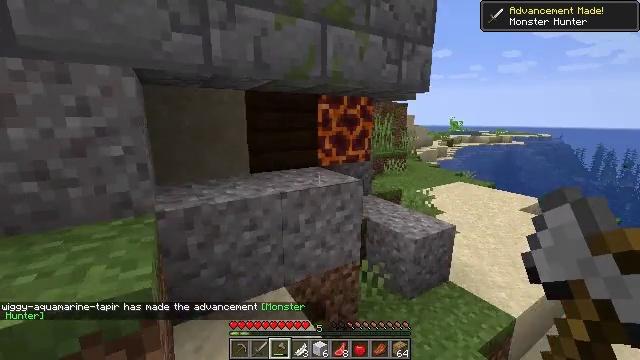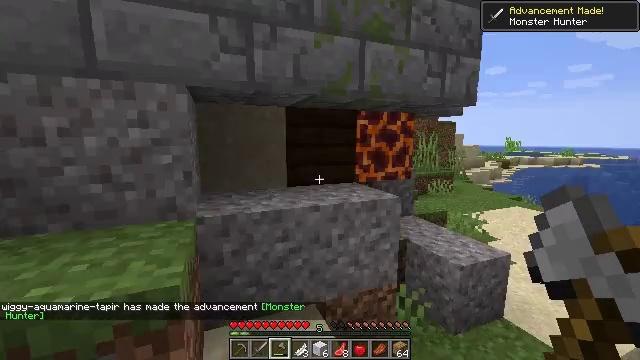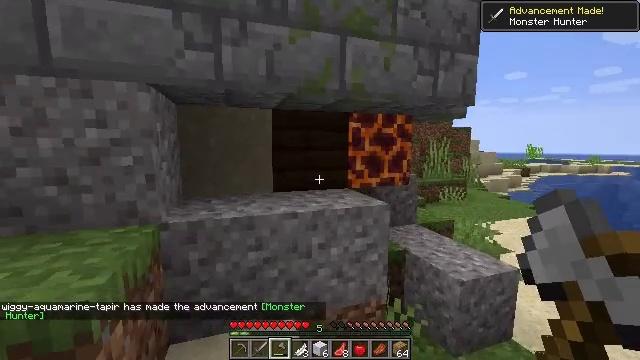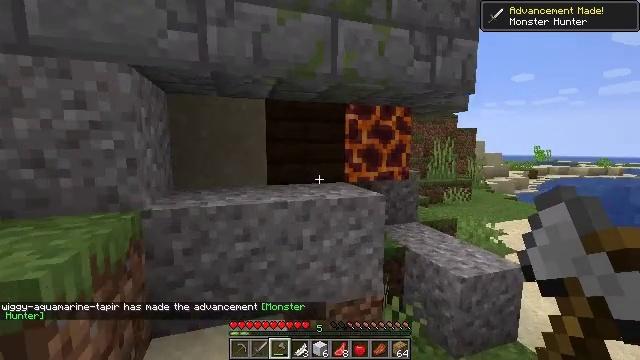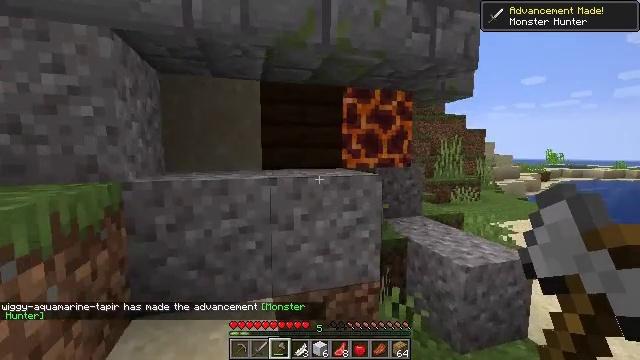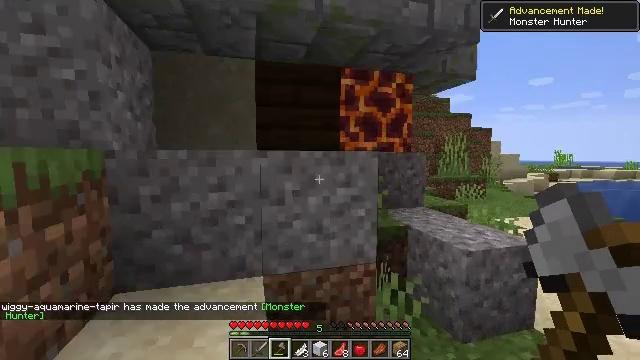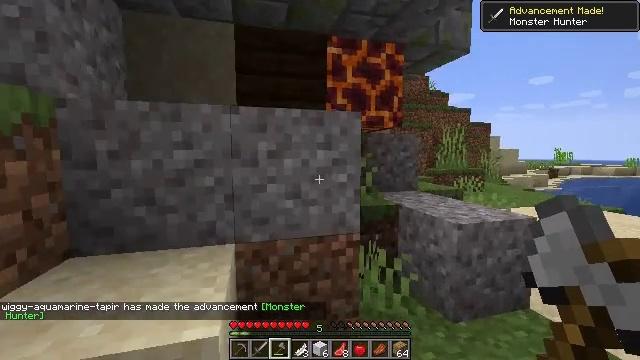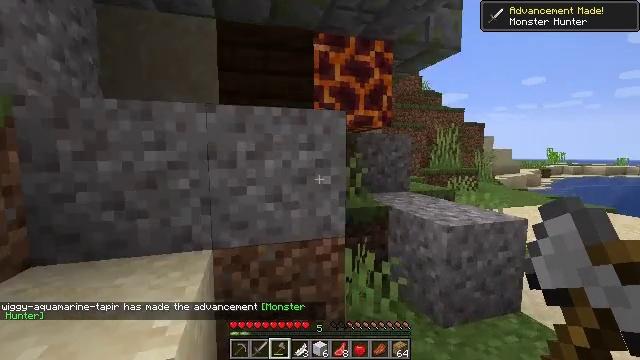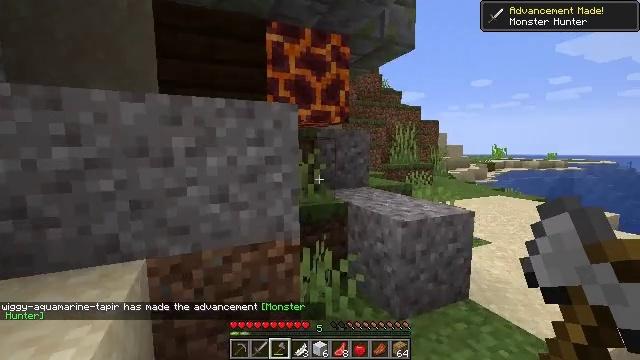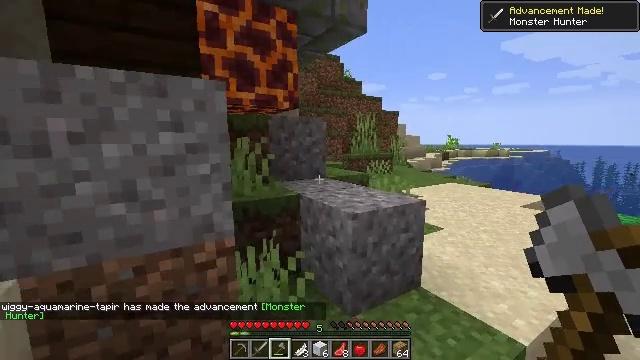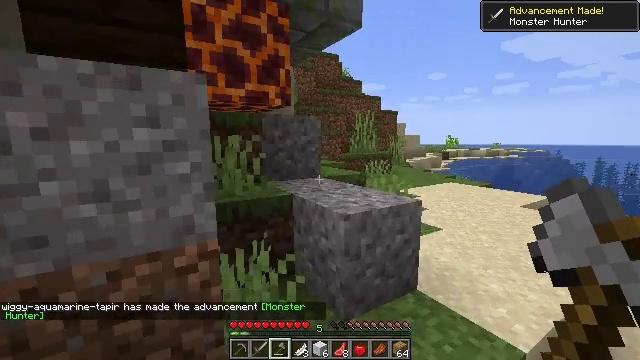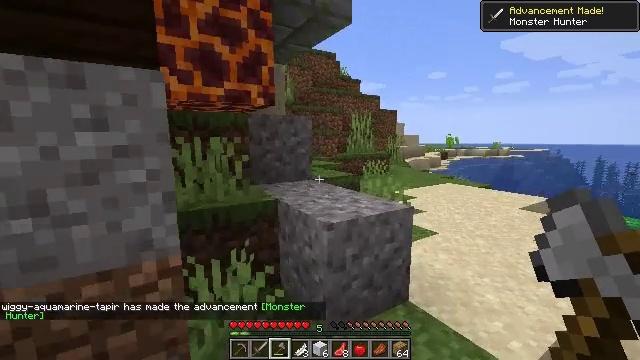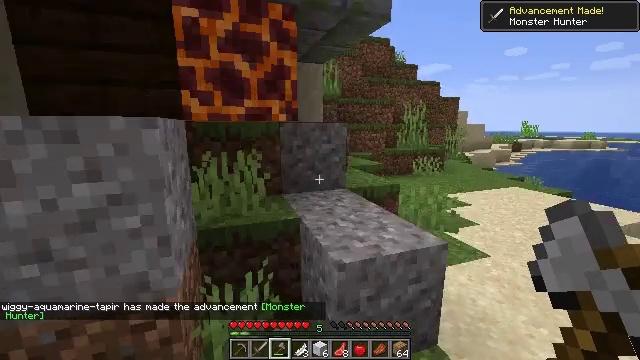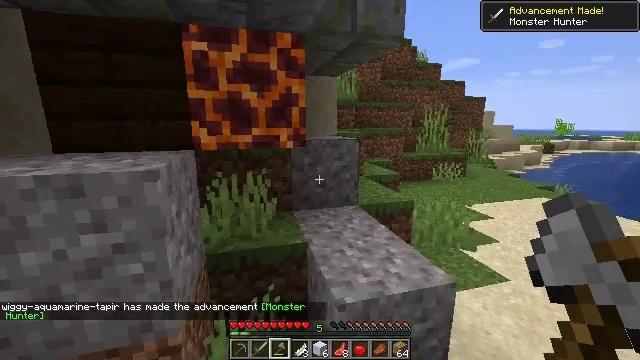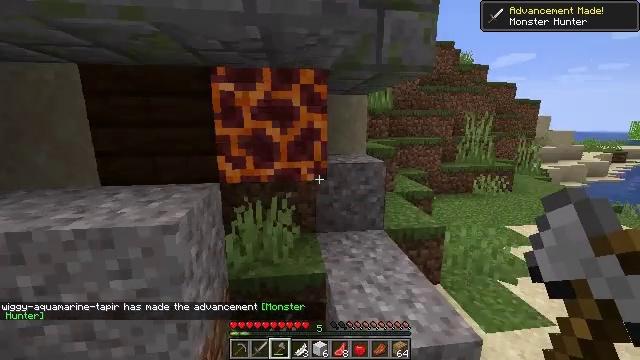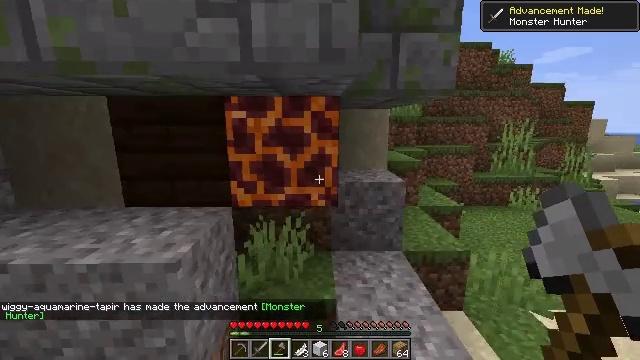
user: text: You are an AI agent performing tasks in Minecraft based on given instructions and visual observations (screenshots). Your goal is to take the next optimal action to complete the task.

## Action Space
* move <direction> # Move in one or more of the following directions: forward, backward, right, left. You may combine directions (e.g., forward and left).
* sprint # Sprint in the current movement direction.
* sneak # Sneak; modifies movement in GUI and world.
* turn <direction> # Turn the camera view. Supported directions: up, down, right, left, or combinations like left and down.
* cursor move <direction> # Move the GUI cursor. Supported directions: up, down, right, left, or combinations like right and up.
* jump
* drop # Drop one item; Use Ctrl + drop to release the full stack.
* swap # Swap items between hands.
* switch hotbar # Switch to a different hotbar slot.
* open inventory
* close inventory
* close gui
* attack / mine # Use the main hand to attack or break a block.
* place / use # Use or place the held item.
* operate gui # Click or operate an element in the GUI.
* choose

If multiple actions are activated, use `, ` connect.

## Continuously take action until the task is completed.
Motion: motion action
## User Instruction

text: Gather the cracked stone bricks from a structure.
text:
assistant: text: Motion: move forward and move right, turn left and up
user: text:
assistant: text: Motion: move forward and move right, turn left and up
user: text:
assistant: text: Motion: move forward and move right, turn left
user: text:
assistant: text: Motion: move forward and move right, turn left
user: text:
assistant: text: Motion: move forward and move right, turn left
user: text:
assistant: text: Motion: move forward and move right
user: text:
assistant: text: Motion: move forward and move right
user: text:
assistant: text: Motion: move forward and move right, turn right
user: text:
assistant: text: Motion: move forward and move right, turn right and down
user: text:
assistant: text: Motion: move forward and move right
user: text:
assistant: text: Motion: move forward and move right
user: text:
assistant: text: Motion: move forward and move right, turn left and down, jump
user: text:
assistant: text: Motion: move forward and move right, turn left, jump
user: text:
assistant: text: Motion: move forward and move right, turn left, jump
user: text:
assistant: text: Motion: move forward and move right, turn left, jump
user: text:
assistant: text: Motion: move forward and move right, turn left, jump
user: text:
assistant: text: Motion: move forward and move right, turn left, jump
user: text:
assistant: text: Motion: move forward and move right, turn left and up, jump
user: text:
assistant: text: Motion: move forward and move right, turn left and up
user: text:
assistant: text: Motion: move forward and move right, turn left and up
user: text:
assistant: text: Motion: move forward and move right, turn left and up
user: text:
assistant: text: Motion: move forward and move right, sprint, turn up
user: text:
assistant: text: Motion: move forward and move right, sprint, turn left and up
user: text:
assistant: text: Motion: move forward and move right, sprint, turn up
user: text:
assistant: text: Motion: move forward and move right, sprint, turn up
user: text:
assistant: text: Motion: move forward and move right, sprint, turn up
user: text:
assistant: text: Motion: move forward and move right, sprint, turn right and up
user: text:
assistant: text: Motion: move forward and move right, sprint, turn right
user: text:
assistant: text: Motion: move forward and move right, sprint, turn right
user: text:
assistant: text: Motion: move forward and move right, sprint, turn right and down